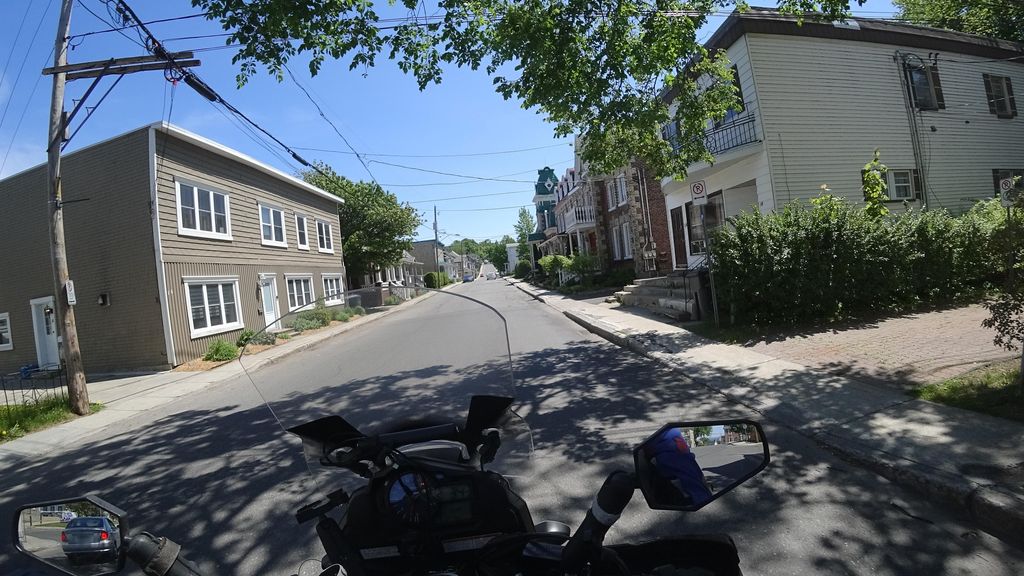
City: quebec_city